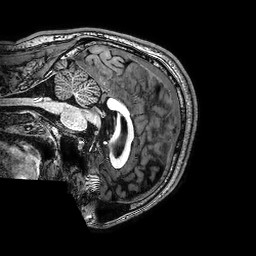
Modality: T1w
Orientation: sagittal
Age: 24
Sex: male
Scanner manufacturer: philips
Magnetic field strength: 3 T
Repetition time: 0.00827 s
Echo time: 0.00379 s